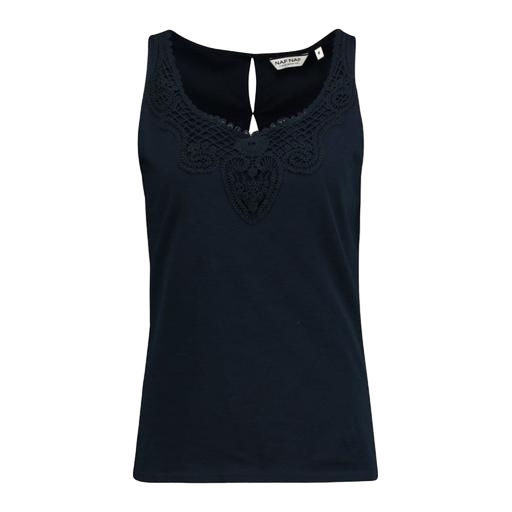
dark blue tank top, blue lace insert tank top, blue lace tank top, white background